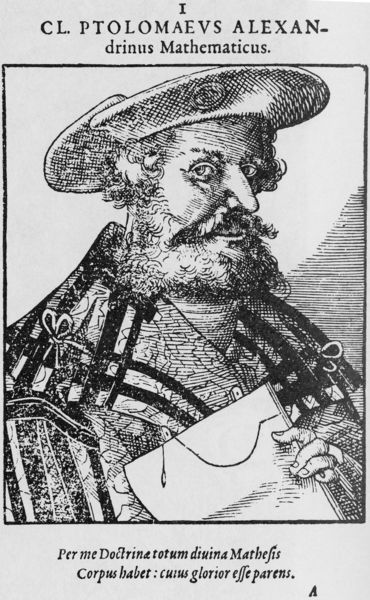
Titel: Bildnis des Claudius Ptolemaeus
Künstler: Tobias Stimmer
Institution: (Seriendruck)
Schlagwörter: blätter, hand, mann, schatten, umhang, weiß, finger, grau, haar, hut, kariert, licht, nase, profil, schwarz, stirn, zeichnung, blick, haube, schleife, bart, kappe, mütze, schnurrbart, augen, gesicht, kragen, mensch, rahmen, vollbart, bildnis, portrait, porträt, auge, gewand, haare, mantel, blatt, schleifen, locken, holzschnitt, schrift, papier, bogen, kette, grafik, graphik, linien, rand, inschrift, streifen, kordel, schnauzer, name, buch, zettel, druck, druckgraphik, schwarz-weiss, schraffur, holzstich, radierung, stich, seite, illustration, text, brille, hässlich, beschriftung, schraffiert, stand, halbprofil, fingernägel, portät, occuli, gelehrter, schriftstück, siegel, bänder, kupferstich, dokument, latein, mathematik, sstich, alexander, spanier, seriendruck, hute, mathematiker, gelehrt, mathe, porttät, i, b, 4, mathematicus, schrifstück, ptolemeus, mathematikus, alexandrus, erschraffur, ptolomaeus, ptolemäus